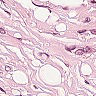
Metastatic tissue present: yes